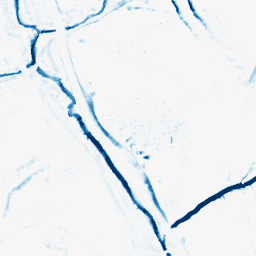
Category: morphological
Decomposition family: morphological_diamond
Decomposition parameters: operation: closing
radius: 5
Upsampling method: bicubic_3x
Upsampling parameters: scale: 3
Upsampling scale: 3